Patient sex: M
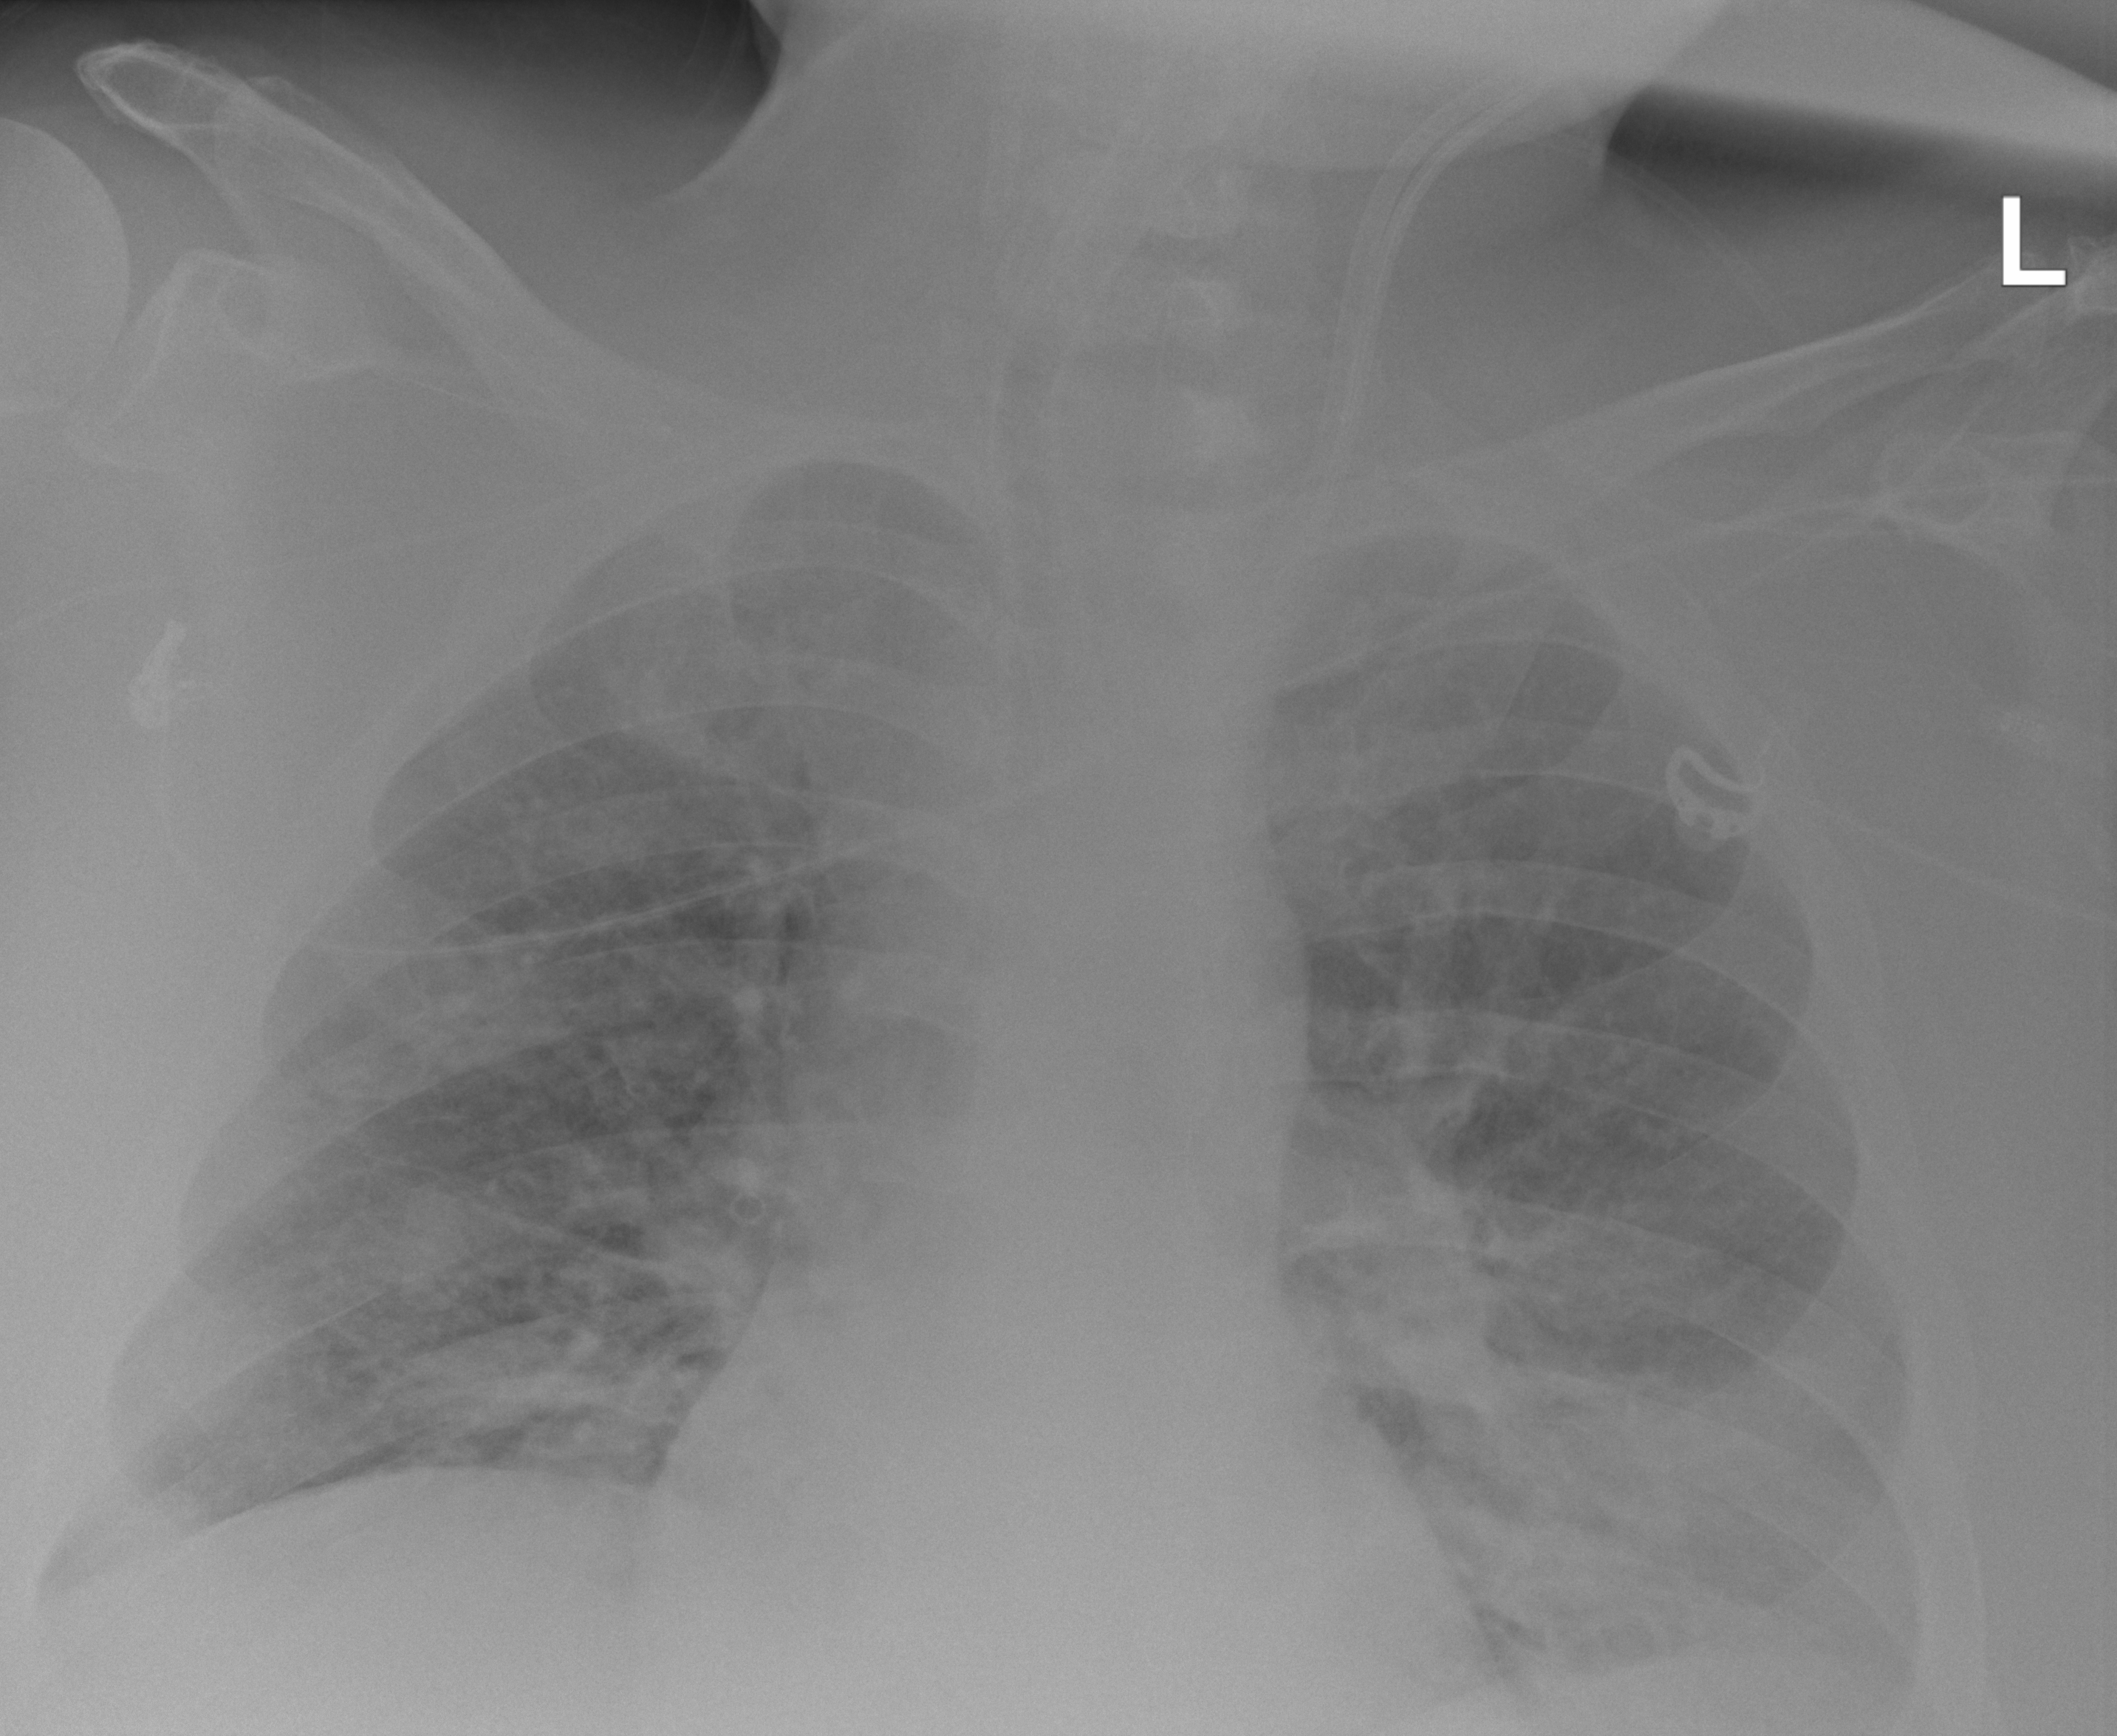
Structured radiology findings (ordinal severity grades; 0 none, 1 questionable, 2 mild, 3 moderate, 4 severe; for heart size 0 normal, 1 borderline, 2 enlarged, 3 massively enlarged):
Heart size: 0
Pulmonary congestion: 0
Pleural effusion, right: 1
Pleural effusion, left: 2
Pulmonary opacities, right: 2
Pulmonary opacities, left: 2
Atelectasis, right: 2
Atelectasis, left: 2